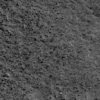
Label: not_dusty